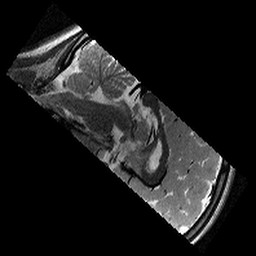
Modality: T2w
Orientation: sagittal
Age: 9
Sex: female
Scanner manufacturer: siemens
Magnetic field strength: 3 T
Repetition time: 9.23 s
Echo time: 0.067 s